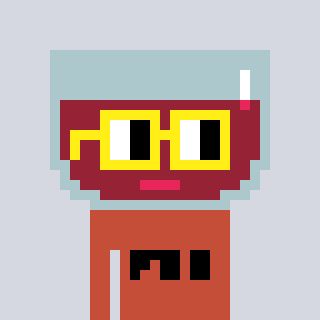
a pixel art character with square yellow glasses, a wine-shaped head and a rust-colored body on a cool background